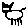
Label: cat